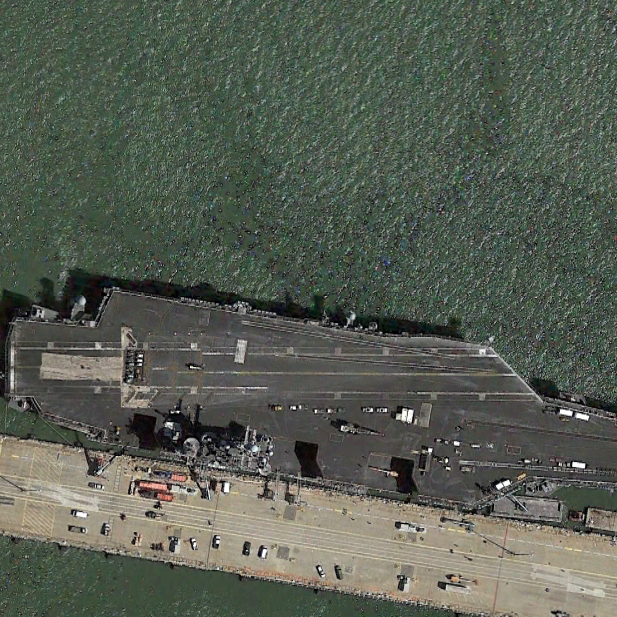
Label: aircraft_carrier